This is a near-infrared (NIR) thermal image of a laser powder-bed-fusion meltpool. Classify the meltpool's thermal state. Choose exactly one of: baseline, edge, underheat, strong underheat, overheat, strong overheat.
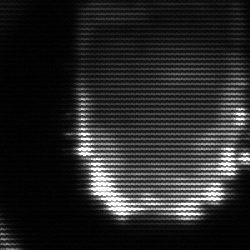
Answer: baseline